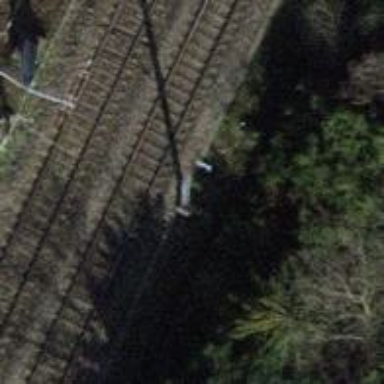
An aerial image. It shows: Power pole.